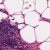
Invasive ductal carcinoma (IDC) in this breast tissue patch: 0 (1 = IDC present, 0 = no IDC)